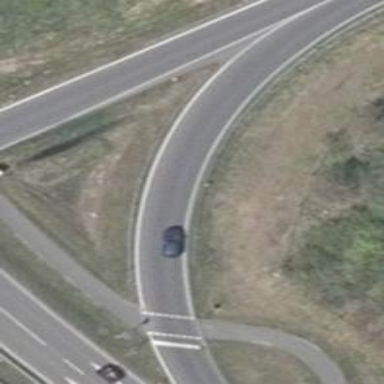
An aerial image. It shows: Motorroad with trunk link.